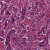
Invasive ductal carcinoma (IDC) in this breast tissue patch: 1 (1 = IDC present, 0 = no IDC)